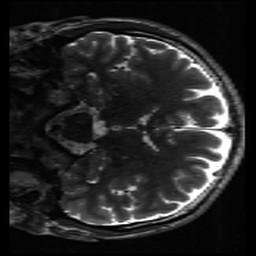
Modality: inplaneT2
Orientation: coronal